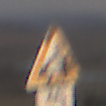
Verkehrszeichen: BeweglicheBruecke
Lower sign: RichtungsangabeDurchPfeile2
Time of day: SunriseSunset
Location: Outdoor (Nature)
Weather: PartlyCloudy
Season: NotSpecified
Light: Natural